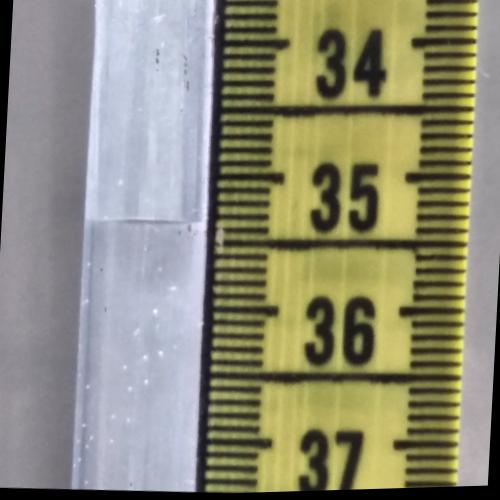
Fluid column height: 35.3 cm